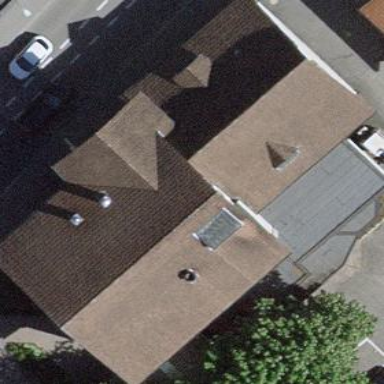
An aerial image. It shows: Restaurant in building.